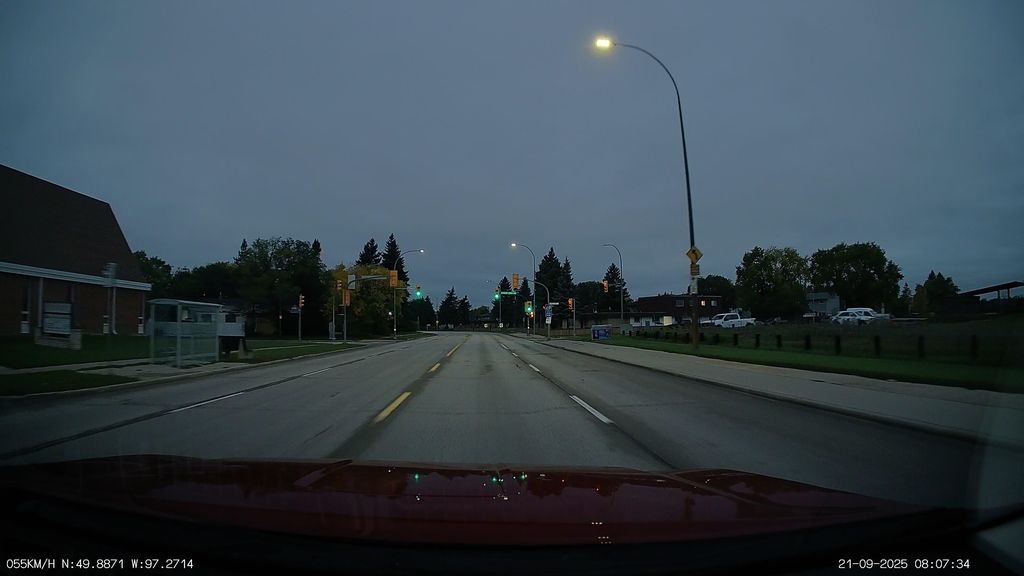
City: winnipeg